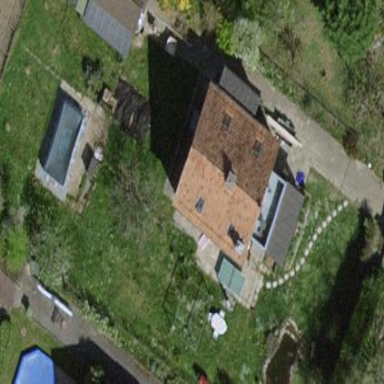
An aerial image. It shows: Garden enclosed by fence.